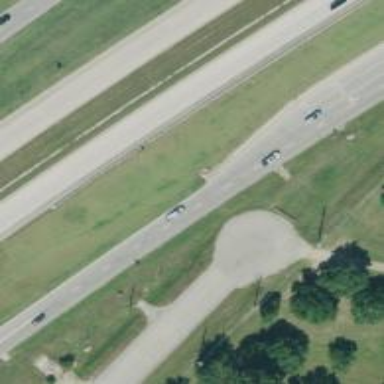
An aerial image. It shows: Secondary road with frontage road alongside.